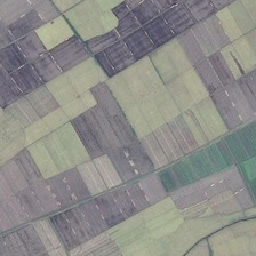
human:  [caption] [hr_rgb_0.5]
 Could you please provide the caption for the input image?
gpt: Scattered yellow, red and green field

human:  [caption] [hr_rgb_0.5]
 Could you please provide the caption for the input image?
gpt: Yellow, red and green

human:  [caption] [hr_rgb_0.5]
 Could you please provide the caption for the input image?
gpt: The fields of yellow, red and green are interrupted

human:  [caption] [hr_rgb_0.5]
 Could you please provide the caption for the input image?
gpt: Red and green fields

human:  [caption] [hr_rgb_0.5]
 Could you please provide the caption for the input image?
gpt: The fields of yellow, red and green are interrupted